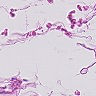
Metastatic tissue present: no